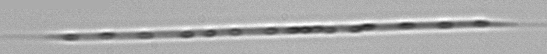
Label: Rhizosolenia